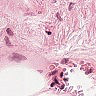
Metastatic tissue present: no